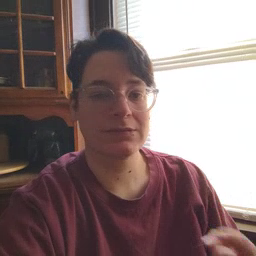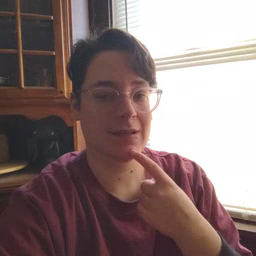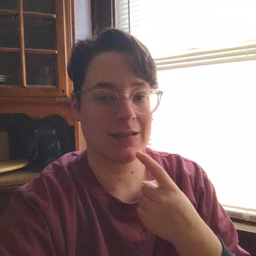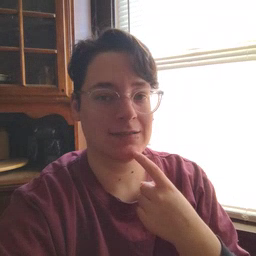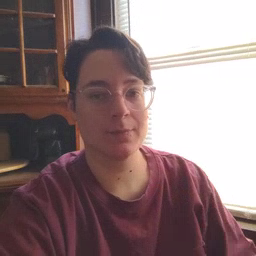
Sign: say